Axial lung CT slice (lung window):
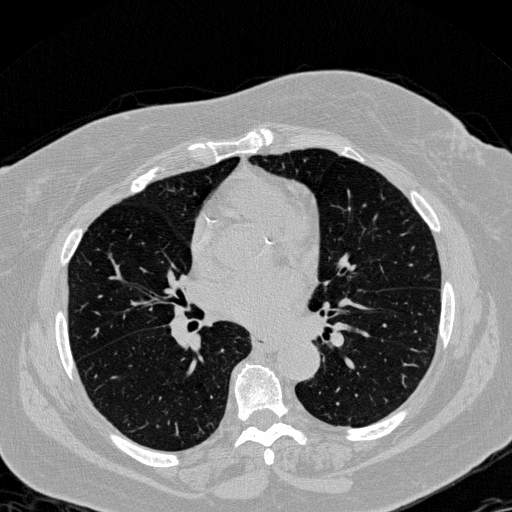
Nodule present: no